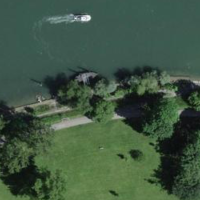
EUNIS habitat code: 53
Species observed at this site:
Chroicocephalus ridibundus
Alopochen aegyptiaca
Aythya fuligula
Columba palumbus